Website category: university
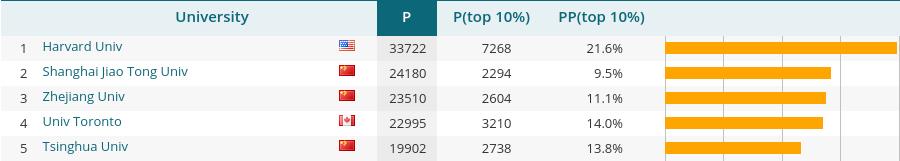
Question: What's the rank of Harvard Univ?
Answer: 1

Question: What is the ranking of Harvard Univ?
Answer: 1

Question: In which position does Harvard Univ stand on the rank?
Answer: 1

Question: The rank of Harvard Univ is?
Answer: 1

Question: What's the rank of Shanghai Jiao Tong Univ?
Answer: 2

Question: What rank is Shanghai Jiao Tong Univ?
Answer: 2

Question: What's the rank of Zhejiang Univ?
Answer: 3

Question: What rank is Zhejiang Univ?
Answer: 3

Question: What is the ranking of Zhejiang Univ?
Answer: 3

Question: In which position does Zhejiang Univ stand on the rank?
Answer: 3

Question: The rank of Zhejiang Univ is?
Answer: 3

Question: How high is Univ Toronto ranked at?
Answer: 4

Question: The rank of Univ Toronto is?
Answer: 4

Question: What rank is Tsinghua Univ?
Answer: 5

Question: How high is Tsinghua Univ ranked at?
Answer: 5

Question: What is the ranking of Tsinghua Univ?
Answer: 5

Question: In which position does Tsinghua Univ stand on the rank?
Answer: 5

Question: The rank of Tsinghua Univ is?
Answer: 5

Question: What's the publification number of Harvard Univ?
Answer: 33722

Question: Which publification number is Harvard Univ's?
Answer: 33722

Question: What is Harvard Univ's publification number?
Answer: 33722

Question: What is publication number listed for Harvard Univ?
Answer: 33722

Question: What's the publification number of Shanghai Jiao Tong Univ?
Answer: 24180

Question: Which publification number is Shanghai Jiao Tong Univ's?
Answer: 24180

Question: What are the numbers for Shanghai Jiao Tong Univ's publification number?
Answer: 24180

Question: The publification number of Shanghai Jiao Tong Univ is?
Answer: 24180

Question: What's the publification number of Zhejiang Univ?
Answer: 23510

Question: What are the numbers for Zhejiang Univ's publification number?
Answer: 23510

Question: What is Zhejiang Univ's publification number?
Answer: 23510

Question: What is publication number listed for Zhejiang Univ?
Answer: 23510

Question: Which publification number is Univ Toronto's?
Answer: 22995

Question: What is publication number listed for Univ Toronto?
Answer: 22995

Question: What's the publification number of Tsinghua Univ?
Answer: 19902

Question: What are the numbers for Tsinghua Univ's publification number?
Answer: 19902

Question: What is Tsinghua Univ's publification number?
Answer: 19902

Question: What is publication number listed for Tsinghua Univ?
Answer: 19902

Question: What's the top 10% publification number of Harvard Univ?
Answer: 7268

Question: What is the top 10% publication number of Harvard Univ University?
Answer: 7268

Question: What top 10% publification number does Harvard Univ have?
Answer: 7268

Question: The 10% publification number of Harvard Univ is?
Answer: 7268

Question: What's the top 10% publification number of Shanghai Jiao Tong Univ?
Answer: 2294

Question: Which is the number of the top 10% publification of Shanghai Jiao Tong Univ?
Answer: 2294

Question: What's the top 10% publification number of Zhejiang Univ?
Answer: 2604

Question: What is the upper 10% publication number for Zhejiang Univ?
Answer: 2604

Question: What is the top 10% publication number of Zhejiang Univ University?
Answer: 2604

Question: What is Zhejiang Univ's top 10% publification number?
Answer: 2604

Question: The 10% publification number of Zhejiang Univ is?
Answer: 2604

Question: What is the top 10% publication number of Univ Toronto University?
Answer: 3210

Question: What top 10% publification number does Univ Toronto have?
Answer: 3210

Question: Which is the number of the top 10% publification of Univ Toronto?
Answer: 3210

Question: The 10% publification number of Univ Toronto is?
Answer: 3210

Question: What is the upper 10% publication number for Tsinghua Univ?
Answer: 2738

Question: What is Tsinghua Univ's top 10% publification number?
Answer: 2738

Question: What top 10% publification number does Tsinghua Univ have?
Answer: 2738

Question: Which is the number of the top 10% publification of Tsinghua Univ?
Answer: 2738

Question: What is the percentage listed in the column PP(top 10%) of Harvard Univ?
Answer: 21.6%

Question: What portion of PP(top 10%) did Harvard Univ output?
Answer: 21.6%

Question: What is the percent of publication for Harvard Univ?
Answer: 21.6%

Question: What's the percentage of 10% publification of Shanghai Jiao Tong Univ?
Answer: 9.5%

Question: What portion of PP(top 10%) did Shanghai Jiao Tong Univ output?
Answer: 9.5%

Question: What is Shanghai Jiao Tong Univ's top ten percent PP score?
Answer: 9.5%

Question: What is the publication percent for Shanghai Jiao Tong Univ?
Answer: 9.5%

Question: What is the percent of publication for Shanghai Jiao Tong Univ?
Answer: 9.5%

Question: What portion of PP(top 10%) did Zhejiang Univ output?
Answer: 11.1%